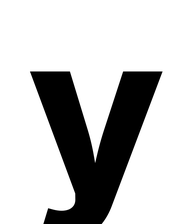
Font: Inter_ExtraBold